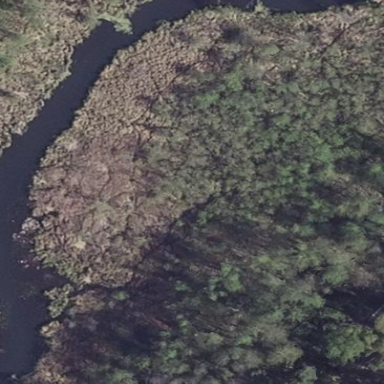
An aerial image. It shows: Marsh wetland.